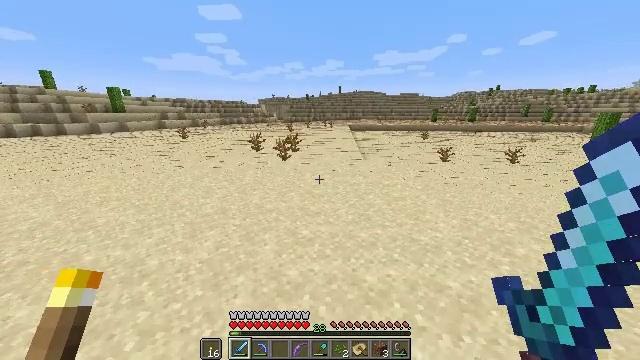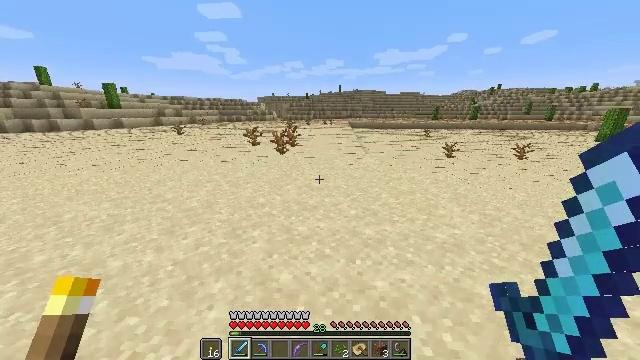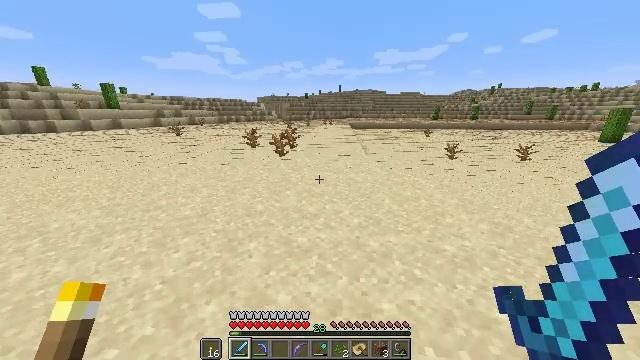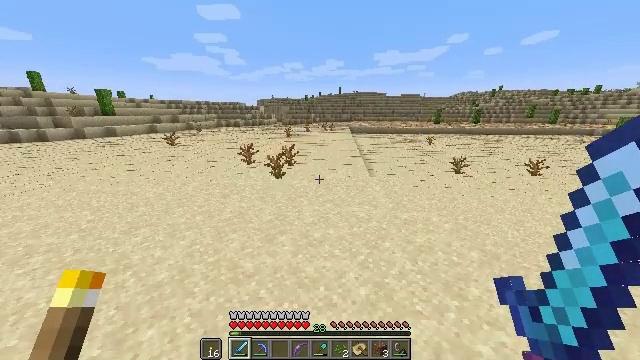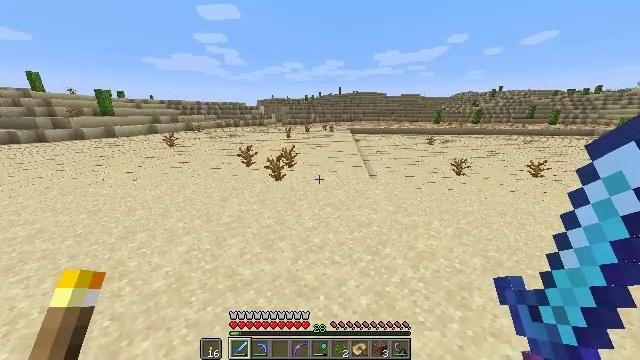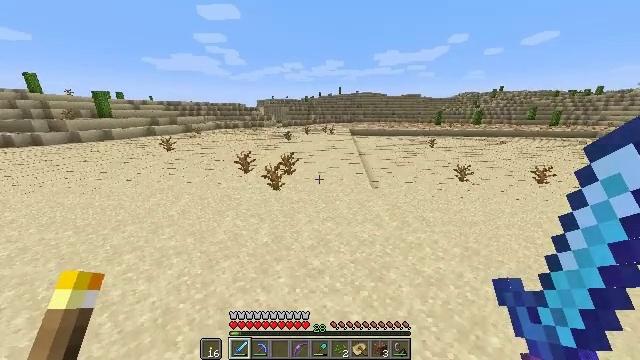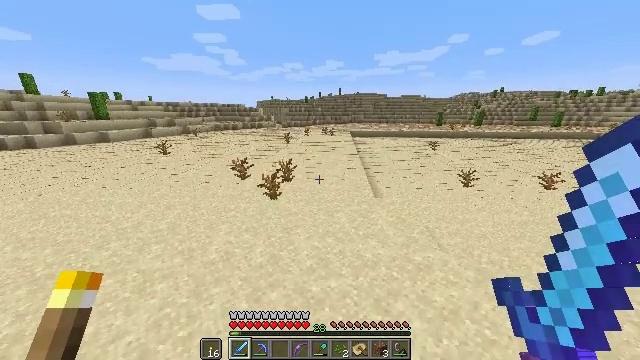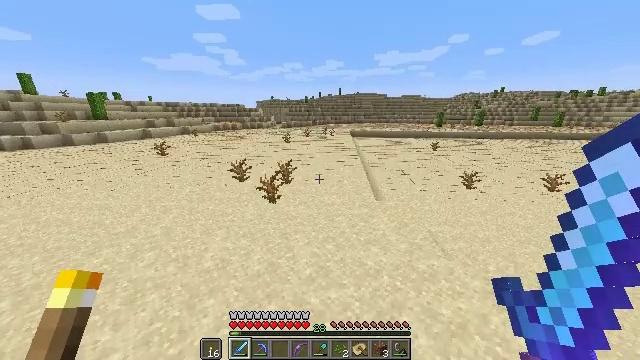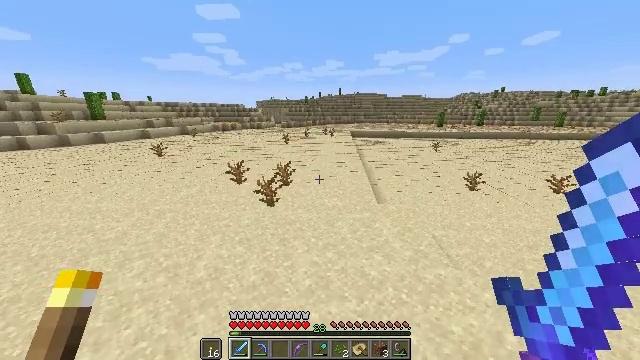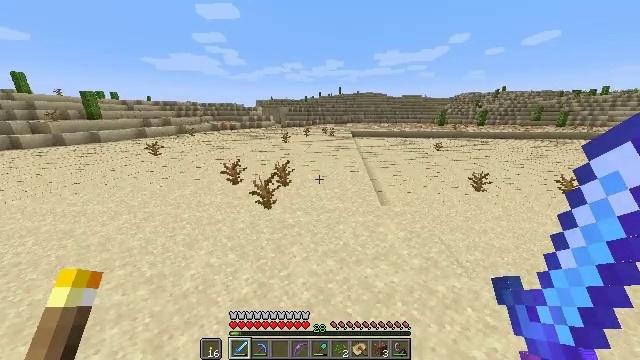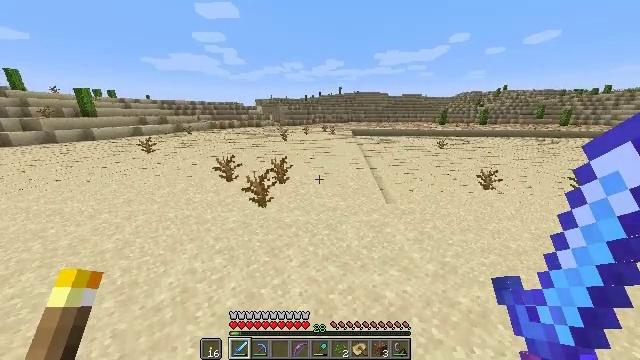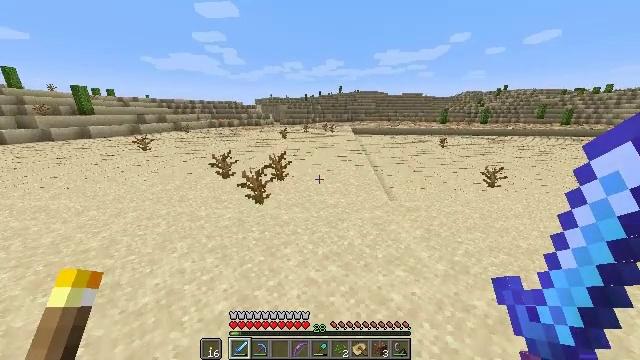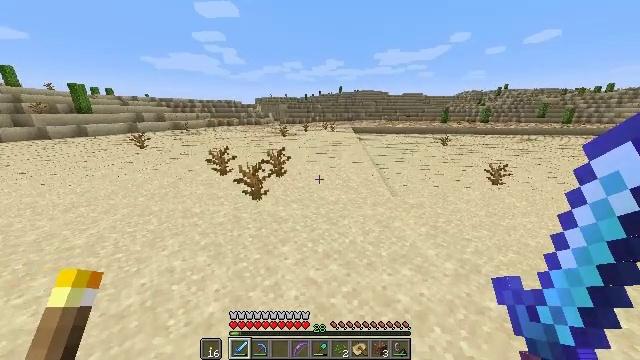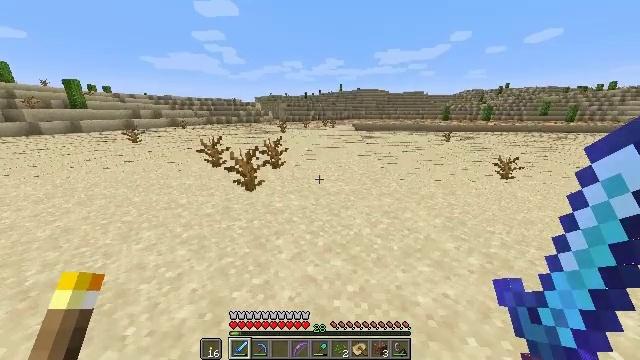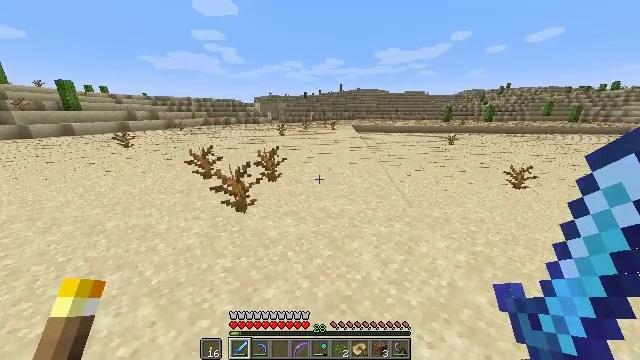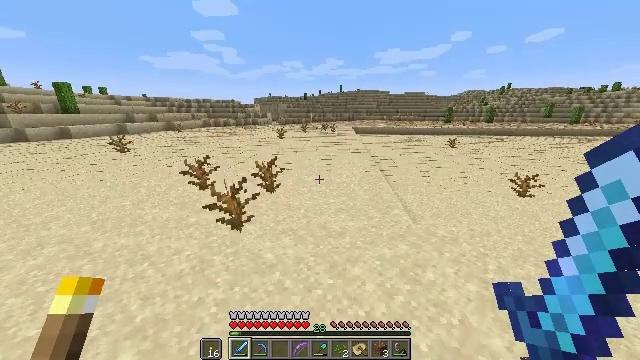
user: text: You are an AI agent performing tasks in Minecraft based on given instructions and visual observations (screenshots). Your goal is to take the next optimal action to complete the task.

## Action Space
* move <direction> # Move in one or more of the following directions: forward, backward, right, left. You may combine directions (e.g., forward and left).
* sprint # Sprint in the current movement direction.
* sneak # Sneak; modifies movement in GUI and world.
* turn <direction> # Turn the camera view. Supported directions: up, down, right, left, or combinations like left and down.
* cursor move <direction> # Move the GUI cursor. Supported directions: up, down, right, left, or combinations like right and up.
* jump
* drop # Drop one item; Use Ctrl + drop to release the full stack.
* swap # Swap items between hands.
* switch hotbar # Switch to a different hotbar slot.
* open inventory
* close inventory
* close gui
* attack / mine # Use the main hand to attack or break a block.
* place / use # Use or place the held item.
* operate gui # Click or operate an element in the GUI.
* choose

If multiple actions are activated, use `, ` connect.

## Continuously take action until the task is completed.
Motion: motion action
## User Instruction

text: Attack the ground to gather sand.
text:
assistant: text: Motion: move forward, sprint, jump
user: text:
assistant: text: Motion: move forward, sprint, jump
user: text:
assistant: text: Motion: move forward, sprint, jump
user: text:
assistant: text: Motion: move forward, sprint, jump
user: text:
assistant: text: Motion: move forward, sprint, jump
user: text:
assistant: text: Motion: move forward, sprint, jump
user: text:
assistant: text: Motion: move forward, sprint, jump
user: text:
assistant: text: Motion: move forward, sprint, jump
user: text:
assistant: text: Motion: move forward, sprint, jump
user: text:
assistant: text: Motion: move forward, sprint, jump
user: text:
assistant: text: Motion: move forward, sprint, jump
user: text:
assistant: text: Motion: move forward, sprint, jump
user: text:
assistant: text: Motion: move forward, sprint, jump
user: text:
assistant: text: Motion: move forward, sprint, jump
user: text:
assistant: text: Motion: move forward, sprint, jump
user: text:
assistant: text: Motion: move forward, sprint, jump
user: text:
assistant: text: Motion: move forward, sprint, jump
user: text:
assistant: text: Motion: move forward, sprint, jump
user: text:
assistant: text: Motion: move forward, sprint, jump
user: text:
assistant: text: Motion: move forward, sprint, jump
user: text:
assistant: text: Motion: move forward, sprint, jump
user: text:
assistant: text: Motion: move forward, sprint, jump
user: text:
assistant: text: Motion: move forward, sprint, turn left and up, jump
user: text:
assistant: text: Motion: move forward, sprint, turn left and up, jump
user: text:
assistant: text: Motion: move forward, sprint, jump
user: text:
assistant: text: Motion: move forward, sprint, jump
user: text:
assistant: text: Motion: move forward, sprint, jump
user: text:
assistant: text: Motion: move forward, sprint, jump
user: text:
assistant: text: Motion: move forward, sprint, turn left, jump
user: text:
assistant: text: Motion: move forward, sprint, jump